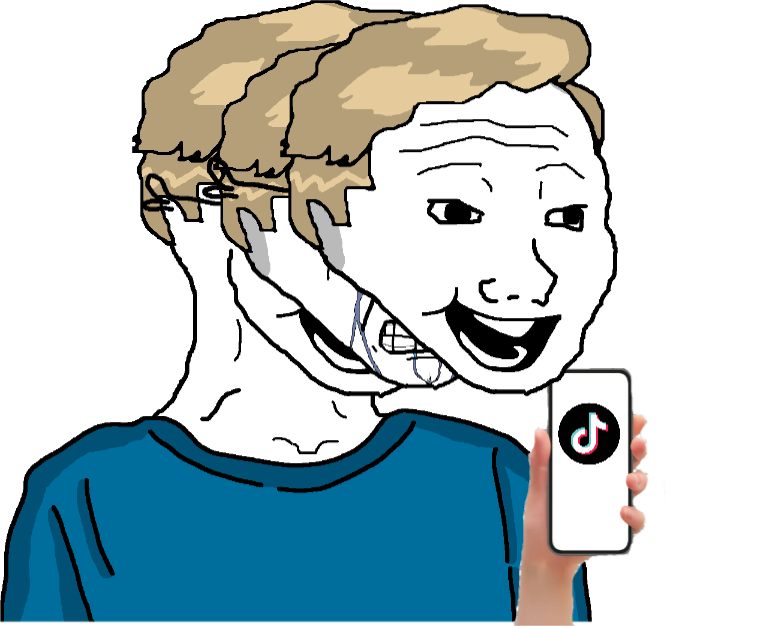
Label: 5_Bloomer